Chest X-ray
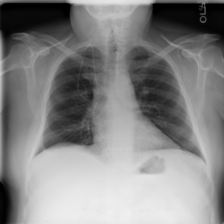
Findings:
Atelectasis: negative
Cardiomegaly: negative
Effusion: positive
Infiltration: positive
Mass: negative
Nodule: negative
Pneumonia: negative
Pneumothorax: negative
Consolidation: positive
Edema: negative
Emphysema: negative
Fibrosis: negative
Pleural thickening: negative
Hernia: negative